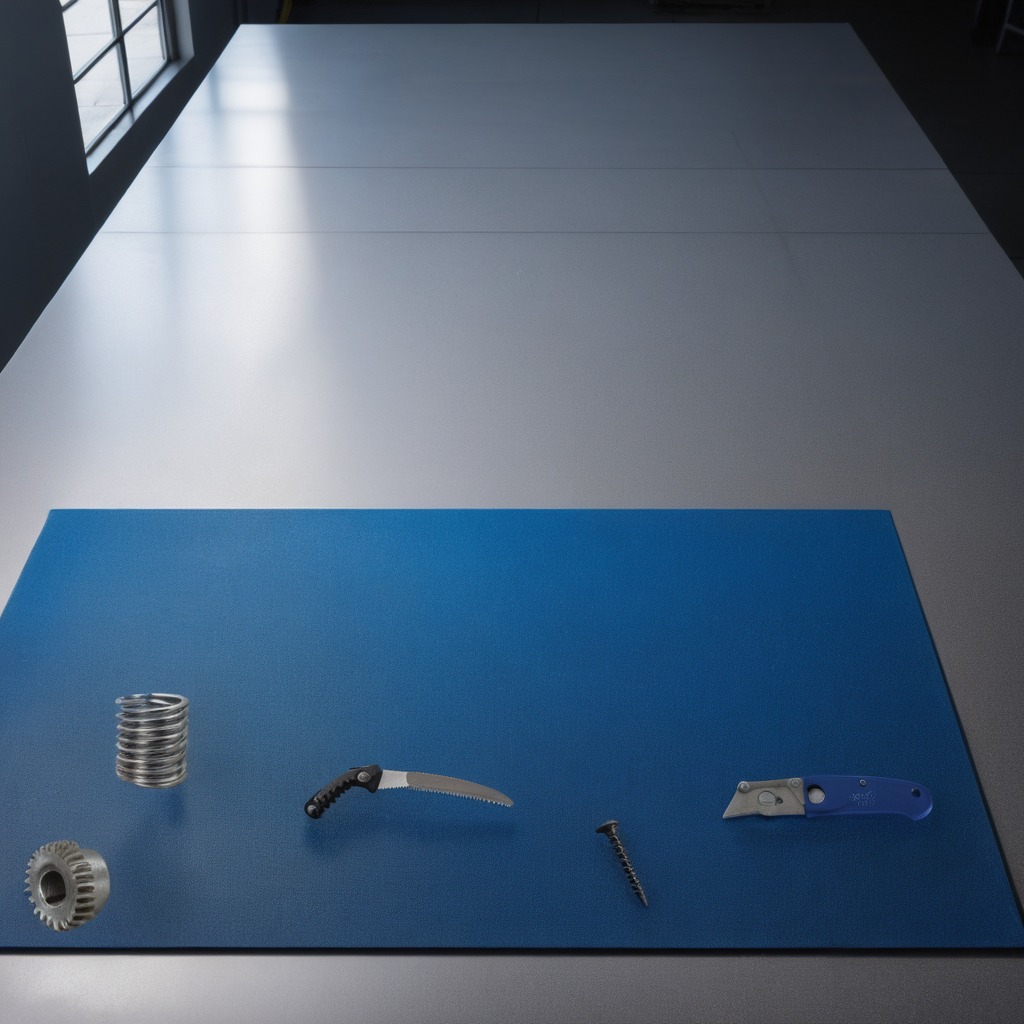
A steel gear with teeth, a utility knife, a metal machine screw, a coiled metal spring, and a handheld metal saw are lying on the granite tabletop.